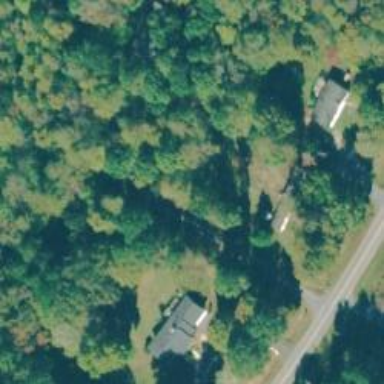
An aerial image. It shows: Driveway.